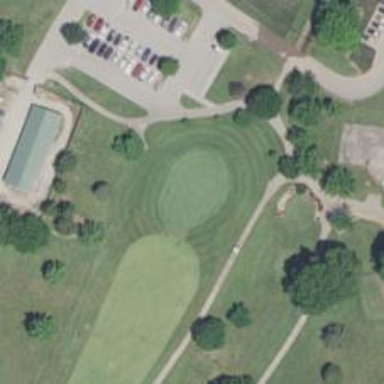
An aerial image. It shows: Golf hole.